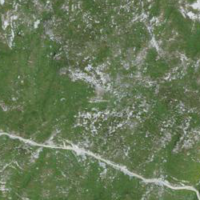
EUNIS habitat code: 26
Species observed at this site:
Silene acaulis